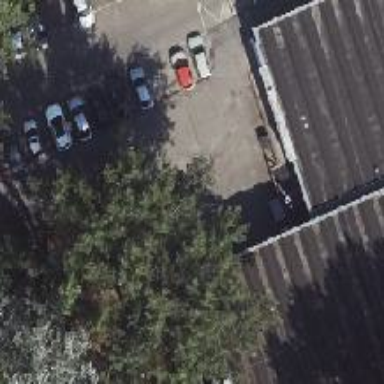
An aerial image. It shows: Asphalt parking aisle off service road.